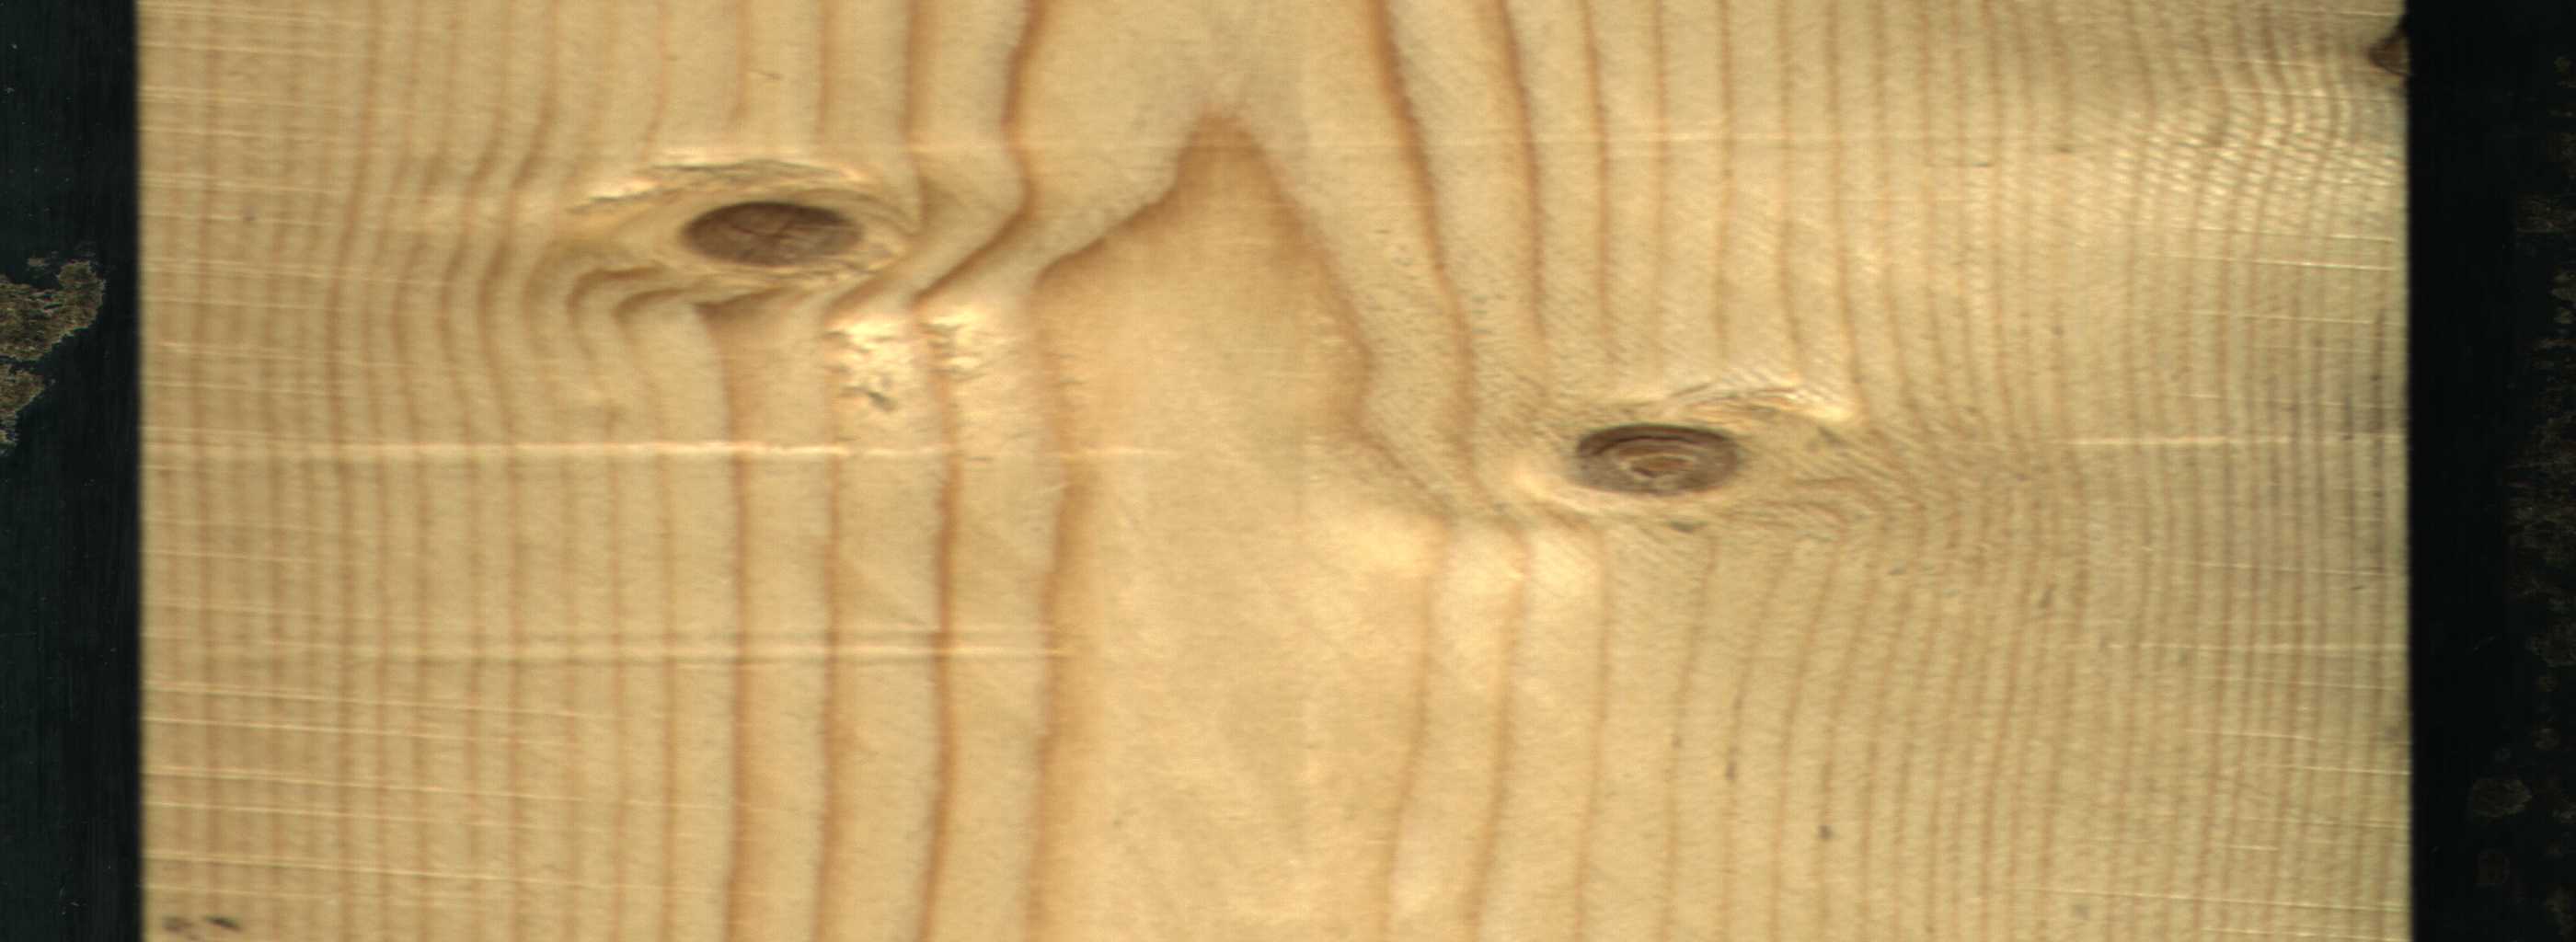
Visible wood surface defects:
Live_Knot
Live_Knot
Live_Knot